过椭圆$\dfrac{x^2}{m}+\dfrac{y^2}{m-9}=1(m>9)$右焦点$F$的圆与圆$O:x^2+y^2=4$外切，该圆直径$FQ$的端点$Q$的轨迹记为曲线$C$，若$P$为曲线$C$上的一动点，则$|FP|$长度最小值为（\quad）\\[4pt]
A.\ $0$ \qquad B.\ $\dfrac{1}{2}$ \qquad C.\ $1$ \qquad D.\ $2$
【解答】
\noindent 【答案】C\\
\noindent 【详解】首先根据题意得到$Q$的轨迹为：以$F_1,F$为焦点，$2a=4$的双曲线的右支，从而得到曲线$C$:$\dfrac{x^2}{4}-\dfrac{y^2}{5}=1(x\geq 2)$.再根据双曲线的性质求$|FP|$长度最小值即可.\\
\noindent 【点睛】椭圆$\dfrac{x^2}{m}+\dfrac{y^2}{m-9}=1(m>9)$，$c=\sqrt{m-(m-9)}=3$，所以$F(3,0)$.\\
\noindent 设以$FQ$为直径的圆圆心为$C$，如图所示：\\

\noindent 因为圆$O$与圆$C$外切，所以$|OC|-|CF|=2$，\\
\noindent 因为$|QF_1|=2|OC|$，$|QF|=2|CF|$，\\
\noindent 所以$|QF_1|-|QF|=2(|OC|-|CF|)=4<|F_1F|$，\\
\noindent 所以$Q$的轨迹为：以$F_1,F$为焦点，$2a=4$的双曲线的右支.\\
\noindent 即$a=2,c=3,b=\sqrt{9-4}=\sqrt{5}$，曲线$C$:$\dfrac{x^2}{4}-\dfrac{y^2}{5}=1(x\geq 2)$.\\
\noindent 所以$P$为曲线$C$上的一动点，则$|FP|$长度最小值为$c-a=1$.\\
\noindent 故选：C
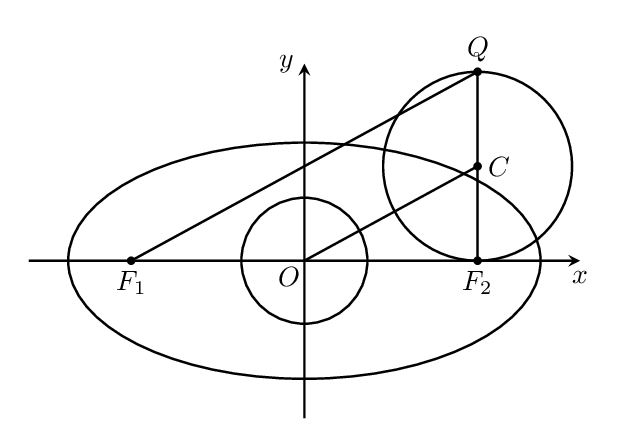